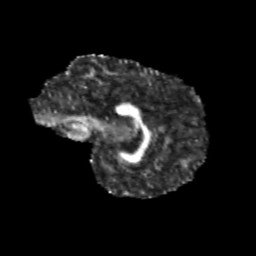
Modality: FA
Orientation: sagittal
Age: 9
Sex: male
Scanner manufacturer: siemens
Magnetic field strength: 3 T
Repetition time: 3.8 s
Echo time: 0.07 s